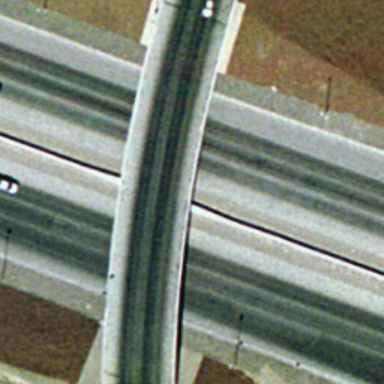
An overpass with a road go across another roads diagonally .